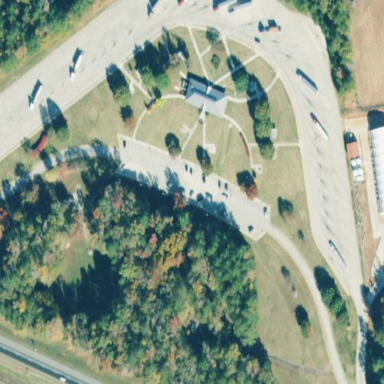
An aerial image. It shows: Rest area along the road.